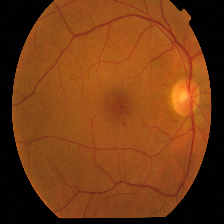
Diabetic retinopathy grade: Proliferative DR